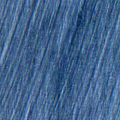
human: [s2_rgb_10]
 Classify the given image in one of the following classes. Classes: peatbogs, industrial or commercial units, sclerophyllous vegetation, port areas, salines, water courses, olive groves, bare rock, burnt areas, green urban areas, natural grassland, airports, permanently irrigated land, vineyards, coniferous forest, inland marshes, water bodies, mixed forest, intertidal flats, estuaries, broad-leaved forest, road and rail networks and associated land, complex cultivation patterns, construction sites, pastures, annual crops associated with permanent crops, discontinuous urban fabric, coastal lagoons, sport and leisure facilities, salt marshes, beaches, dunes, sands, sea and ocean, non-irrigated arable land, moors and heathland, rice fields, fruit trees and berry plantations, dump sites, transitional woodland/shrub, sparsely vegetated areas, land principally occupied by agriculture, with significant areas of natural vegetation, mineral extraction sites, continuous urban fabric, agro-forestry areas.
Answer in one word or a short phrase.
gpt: continuous urban fabric